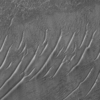
Label: not_dusty